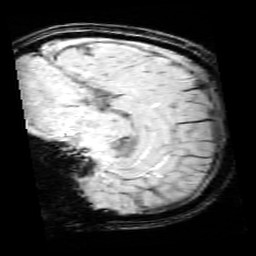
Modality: SWI
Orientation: sagittal
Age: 9
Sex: female
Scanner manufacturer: siemens
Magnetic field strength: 3 T
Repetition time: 0.027 s
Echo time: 0.02 s